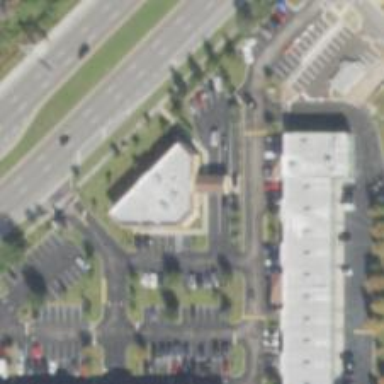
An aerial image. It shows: Healthcare clinic is depicted in the image.